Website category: sports
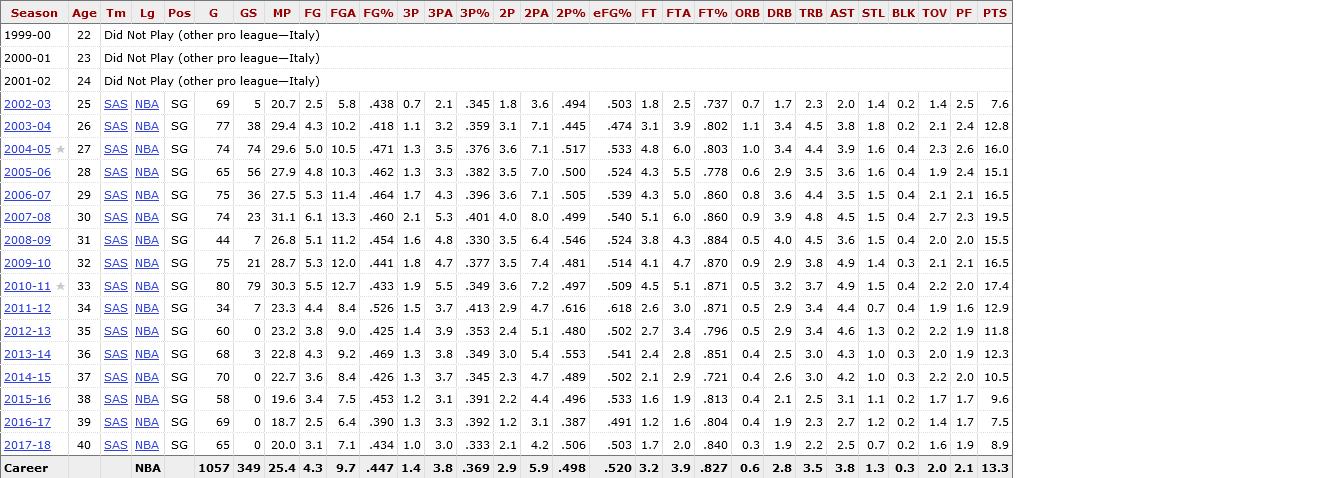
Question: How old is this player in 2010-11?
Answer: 33

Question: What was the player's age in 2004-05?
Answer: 27

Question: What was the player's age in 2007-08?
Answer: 30

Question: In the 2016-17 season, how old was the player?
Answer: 39

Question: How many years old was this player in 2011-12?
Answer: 34

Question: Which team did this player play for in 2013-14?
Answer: SAS

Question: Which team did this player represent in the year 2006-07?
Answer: SAS

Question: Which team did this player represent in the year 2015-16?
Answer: SAS

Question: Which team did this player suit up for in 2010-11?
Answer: SAS

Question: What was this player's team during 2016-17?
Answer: SAS

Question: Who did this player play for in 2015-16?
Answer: SAS

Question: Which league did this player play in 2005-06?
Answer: NBA

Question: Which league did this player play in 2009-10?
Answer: NBA

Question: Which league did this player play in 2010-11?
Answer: NBA

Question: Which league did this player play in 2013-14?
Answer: NBA

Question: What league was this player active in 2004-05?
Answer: NBA

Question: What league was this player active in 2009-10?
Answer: NBA

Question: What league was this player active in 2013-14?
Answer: NBA

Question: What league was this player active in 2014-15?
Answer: NBA

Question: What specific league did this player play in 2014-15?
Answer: NBA

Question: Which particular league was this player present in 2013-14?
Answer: NBA

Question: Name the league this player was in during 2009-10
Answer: NBA

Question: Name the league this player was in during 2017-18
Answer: NBA

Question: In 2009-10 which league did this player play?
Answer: NBA

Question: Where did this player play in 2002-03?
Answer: NBA

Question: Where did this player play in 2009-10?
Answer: NBA

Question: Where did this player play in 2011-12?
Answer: NBA

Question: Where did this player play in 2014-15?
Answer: NBA

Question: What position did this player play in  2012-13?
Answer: SG

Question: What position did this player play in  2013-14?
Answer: SG

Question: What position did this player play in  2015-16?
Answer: SG

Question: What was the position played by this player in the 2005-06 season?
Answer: SG

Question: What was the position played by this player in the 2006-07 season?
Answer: SG

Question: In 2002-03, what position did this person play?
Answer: SG

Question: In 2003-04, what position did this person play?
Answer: SG

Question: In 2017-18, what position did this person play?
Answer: SG

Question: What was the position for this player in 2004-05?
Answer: SG

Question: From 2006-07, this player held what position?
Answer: SG

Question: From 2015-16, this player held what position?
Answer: SG

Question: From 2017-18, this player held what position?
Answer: SG

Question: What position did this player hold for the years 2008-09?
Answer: SG

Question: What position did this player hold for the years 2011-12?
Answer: SG

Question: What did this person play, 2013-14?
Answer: SG

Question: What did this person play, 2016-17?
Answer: SG

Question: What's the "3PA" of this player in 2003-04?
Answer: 3.2

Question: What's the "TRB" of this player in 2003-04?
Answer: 4.5

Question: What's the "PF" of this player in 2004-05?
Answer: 2.6

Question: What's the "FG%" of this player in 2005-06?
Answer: .462

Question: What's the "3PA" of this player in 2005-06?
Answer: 3.3

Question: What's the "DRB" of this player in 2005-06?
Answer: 2.9

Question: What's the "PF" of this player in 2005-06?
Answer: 2.4

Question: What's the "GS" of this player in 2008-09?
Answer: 7

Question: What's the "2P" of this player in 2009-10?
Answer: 3.5

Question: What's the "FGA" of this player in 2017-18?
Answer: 7.1

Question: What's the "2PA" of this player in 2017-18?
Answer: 4.2

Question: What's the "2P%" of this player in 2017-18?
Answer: .506

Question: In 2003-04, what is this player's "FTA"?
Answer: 3.9

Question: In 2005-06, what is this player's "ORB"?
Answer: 0.6

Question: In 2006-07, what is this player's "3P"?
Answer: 1.7

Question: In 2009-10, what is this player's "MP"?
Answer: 28.7

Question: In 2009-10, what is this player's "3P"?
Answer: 1.8

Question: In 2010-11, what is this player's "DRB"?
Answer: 3.2

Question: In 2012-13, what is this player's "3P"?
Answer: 1.4

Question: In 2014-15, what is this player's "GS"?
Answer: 0